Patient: sex M, age 17
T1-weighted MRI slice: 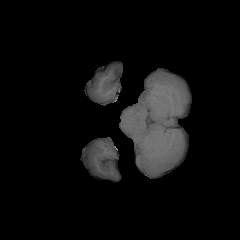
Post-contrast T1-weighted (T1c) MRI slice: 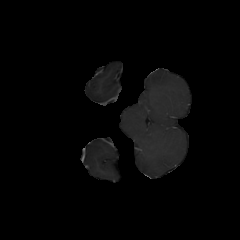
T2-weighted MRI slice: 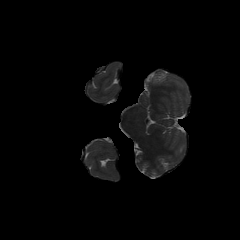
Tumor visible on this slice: no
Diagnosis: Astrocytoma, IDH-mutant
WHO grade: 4